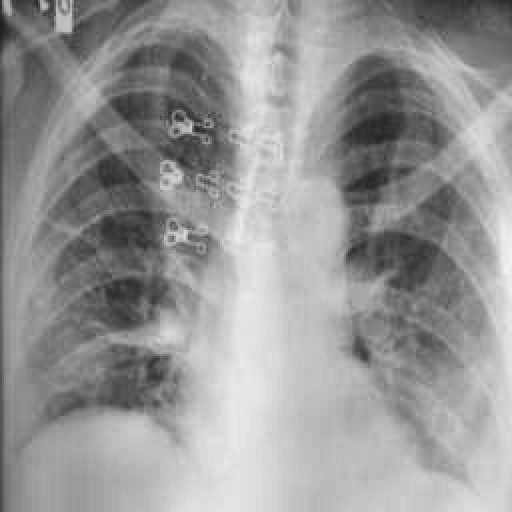
Finding: TUBERCULOSIS